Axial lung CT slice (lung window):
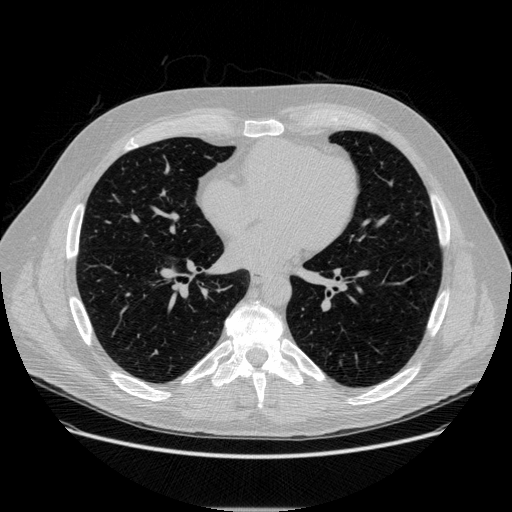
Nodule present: no